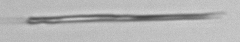
Label: fiber